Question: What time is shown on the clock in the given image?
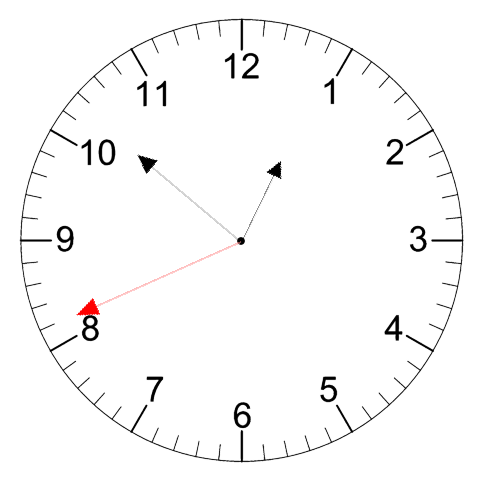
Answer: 12:51:41